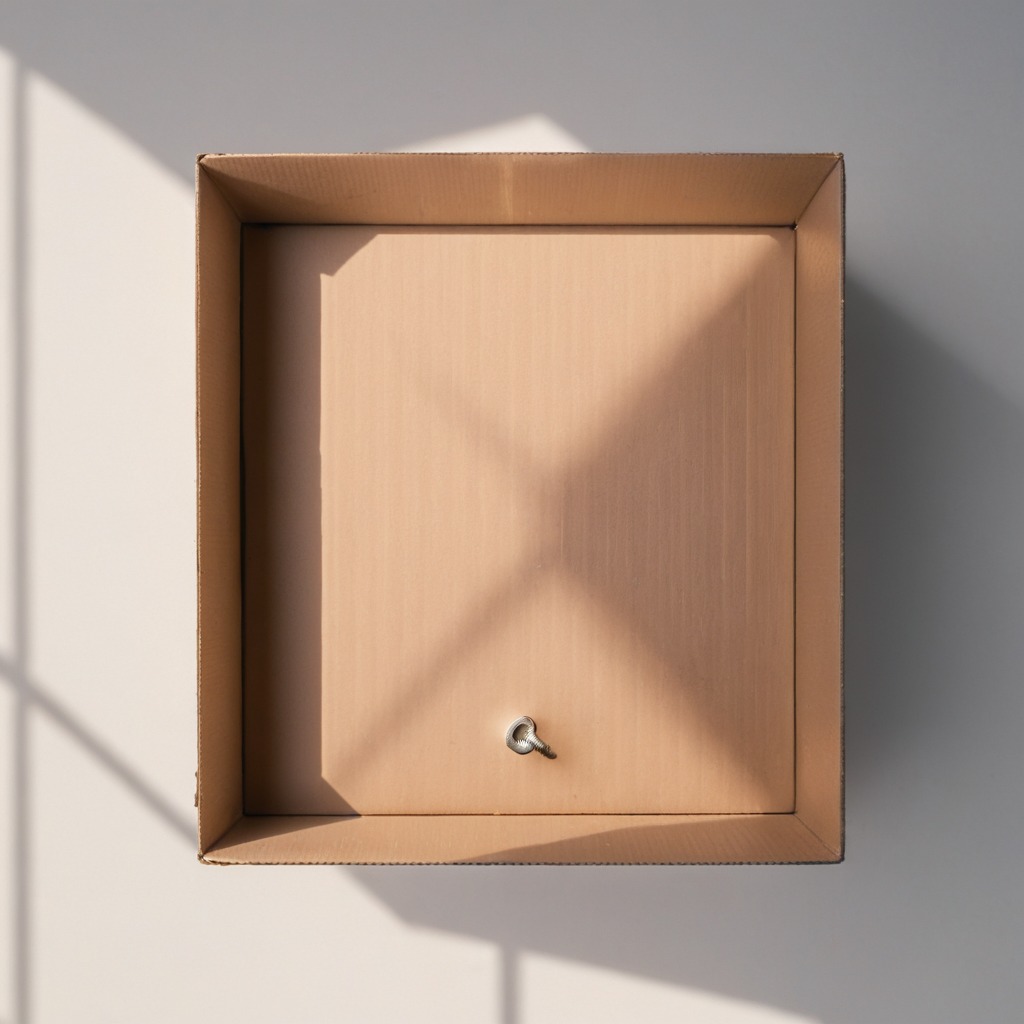
A metal screw lies on the cardboard box surface in an outdoor workshop during daytime bright natural light soft shadows slightly creased but